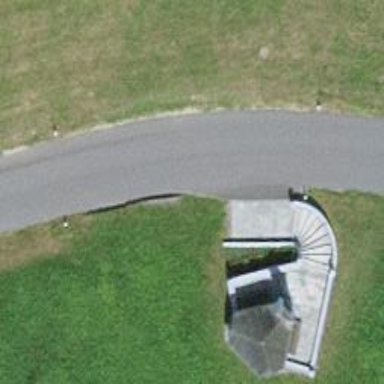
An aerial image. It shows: Set of steps on the road.